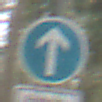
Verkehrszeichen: VorgeschriebeneFahrtrichtungGeradeaus
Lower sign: BesondereFahrzeugeUndTransportgueter7
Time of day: Midday
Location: Outdoor (Nature)
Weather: Overcast
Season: NotSpecified
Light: Natural